Question: I am developing Windows8 store app.I have Grid which is populating dynamically
'''
<Grid Grid.Column="1" Margin="0,16,0,0" HorizontalAlignment="Left" VerticalAlignment="Center">
<GridView x:Name="chapterlist" HorizontalAlignment="Left" VerticalAlignment="Top" Width="auto" ItemClick="onChapterClick" Padding="0" Height="600" Margin="0" ScrollViewer.HorizontalScrollBarVisibility="Disabled">
<GridView.ItemTemplate>
<DataTemplate>
<StackPanel Width="260" Height="80" Background="{Binding RelativeSource={RelativeSource Self}, Path=alreadyDownload, Converter={StaticResource ColorConverter}}">
<TextBlock x:Name ="AAA" Text="{Binding Path=Chapter}" FontSize="10" Foreground="White" d:LayoutOverrides="Width" Margin="5" TextWrapping="Wrap" />
<TextBlock Text="{Binding Path=Name}" Foreground="White" d:LayoutOverrides="Width" TextWrapping="Wrap"/>
<TextBlock Text="{Binding Path=alreadyDownload}" Foreground="#073363" VerticalAlignment="Bottom" HorizontalAlignment="Right" Margin="0,18,2,2" FontSize="10" d:LayoutOverrides="Width" TextWrapping="Wrap"/>
</StackPanel>
</DataTemplate>
</GridView.ItemTemplate>
</GridView>
</Grid>
'''
So i have to change the background color of StackPanel according to TextBlock value like
'''
<TextBlock Text="{Binding Path=alreadyDownload}" Foreground="#073363" VerticalAlignment="Bottom" HorizontalAlignment="Right" Margin="0,18,2,2" FontSize="10" d:LayoutOverrides="Width" TextWrapping="Wrap"/>
'''
I have used ColorConverter like
'''
class ColorConverter : IValueConverter
{
public object Convert(object value, System.Type targetType, object parameter, String culture)
{
if (value != null)
{
if (value.Equals("Already Downloaded "))
return Colors.Red;
else
return Colors.White;
}
return Colors.White;
}
public object ConvertBack(object value, Type targetType, object parameter, string language)
{
throw new NotImplementedException();
}
}
'''
But my grid is not reflecting background color(infact no color at all,its transparent).Why it is happening? How can I solve this problem? Please help.I am attaching image for reference. Thanks in advance

So what I want is to show Grid with text Already Downloaded should be having some other color and rest of the Grids with different color.
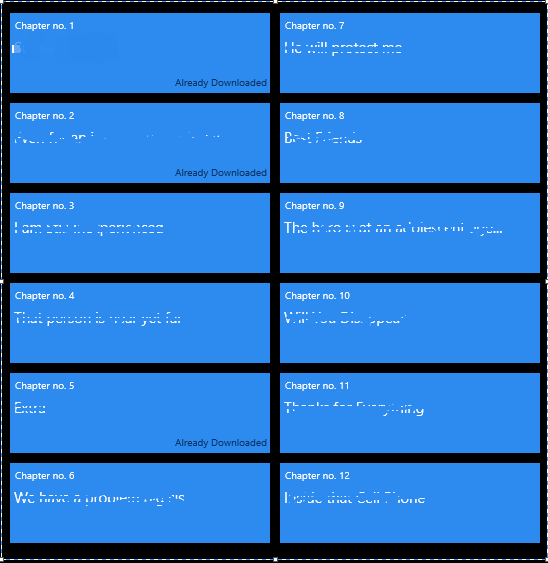
Answer: There are two ways to do the above mentioned scenerio
1)We can add Background property to the objects that populates ObservableCollection and using binding in xaml
'''
<Grid Width="200" Background="{Binding Background}" />
'''
This way we can choose every item color in the grid and change it dynamically just changing object property. Here Background property must be a string assigned with a valid color like
'''
object.Background = "White"
'''
2)Using Converter(as I used) to convert some existing property in your object to a color(refer my Converter class). We can also bind using some property like I used here
'''
<TextBlock Text="{Binding Path=alreadyDownload}"
'''
which'll look like
'''
<StackPanel Width="260" Height="80" Background="{Binding RelativeSource={RelativeSource Self}, Path=alreadyDownload, Converter={StaticResource ColorConverter}}">
<TextBlock x:Name ="AAA" Text="{Binding Path=Chapter}" FontSize="10" Foreground="White" d:LayoutOverrides="Width" Margin="5" TextWrapping="Wrap" />
<TextBlock Text="{Binding Path=Name}" Foreground="White" d:LayoutOverrides="Width" TextWrapping="Wrap"/>
<TextBlock Text="{Binding Path=alreadyDownload}" Foreground="#073363" VerticalAlignment="Bottom" HorizontalAlignment="Right" Margin="0,18,2,2" FontSize="10" d:LayoutOverrides="Width" TextWrapping="Wrap"/>
</StackPanel>
'''
So why my code is not running? Its because the IValueConverter returns object which should be a string, so instead of using
'''
if (value.Equals("Already Downloaded "))
return Colors.Red;
else
return Colors.White;
'''
use
'''
if (value.Equals("Already Downloaded "))
return "#FF0000";
else
return "#FFFFFF";
'''
So its running perfectly